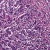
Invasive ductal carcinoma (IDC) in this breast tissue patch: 1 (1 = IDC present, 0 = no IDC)